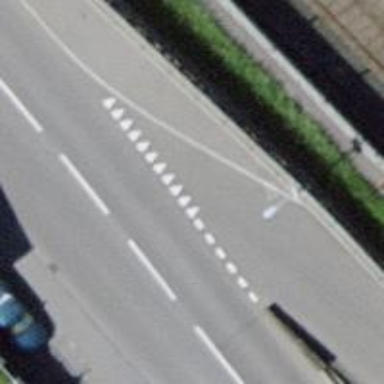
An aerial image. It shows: Road with "give way" sign.